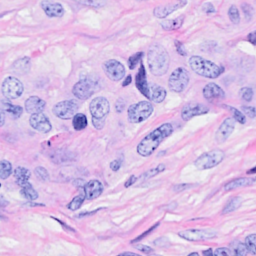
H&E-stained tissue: Breast